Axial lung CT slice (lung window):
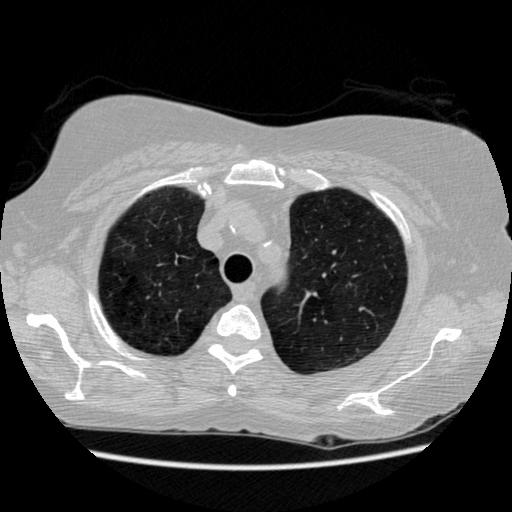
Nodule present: no